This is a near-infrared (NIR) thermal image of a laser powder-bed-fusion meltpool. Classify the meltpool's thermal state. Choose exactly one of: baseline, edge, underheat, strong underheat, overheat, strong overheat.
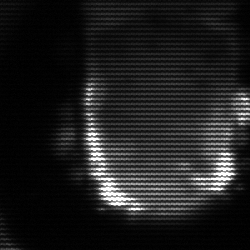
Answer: baseline